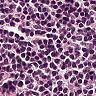
Metastatic tissue present: no